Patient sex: F
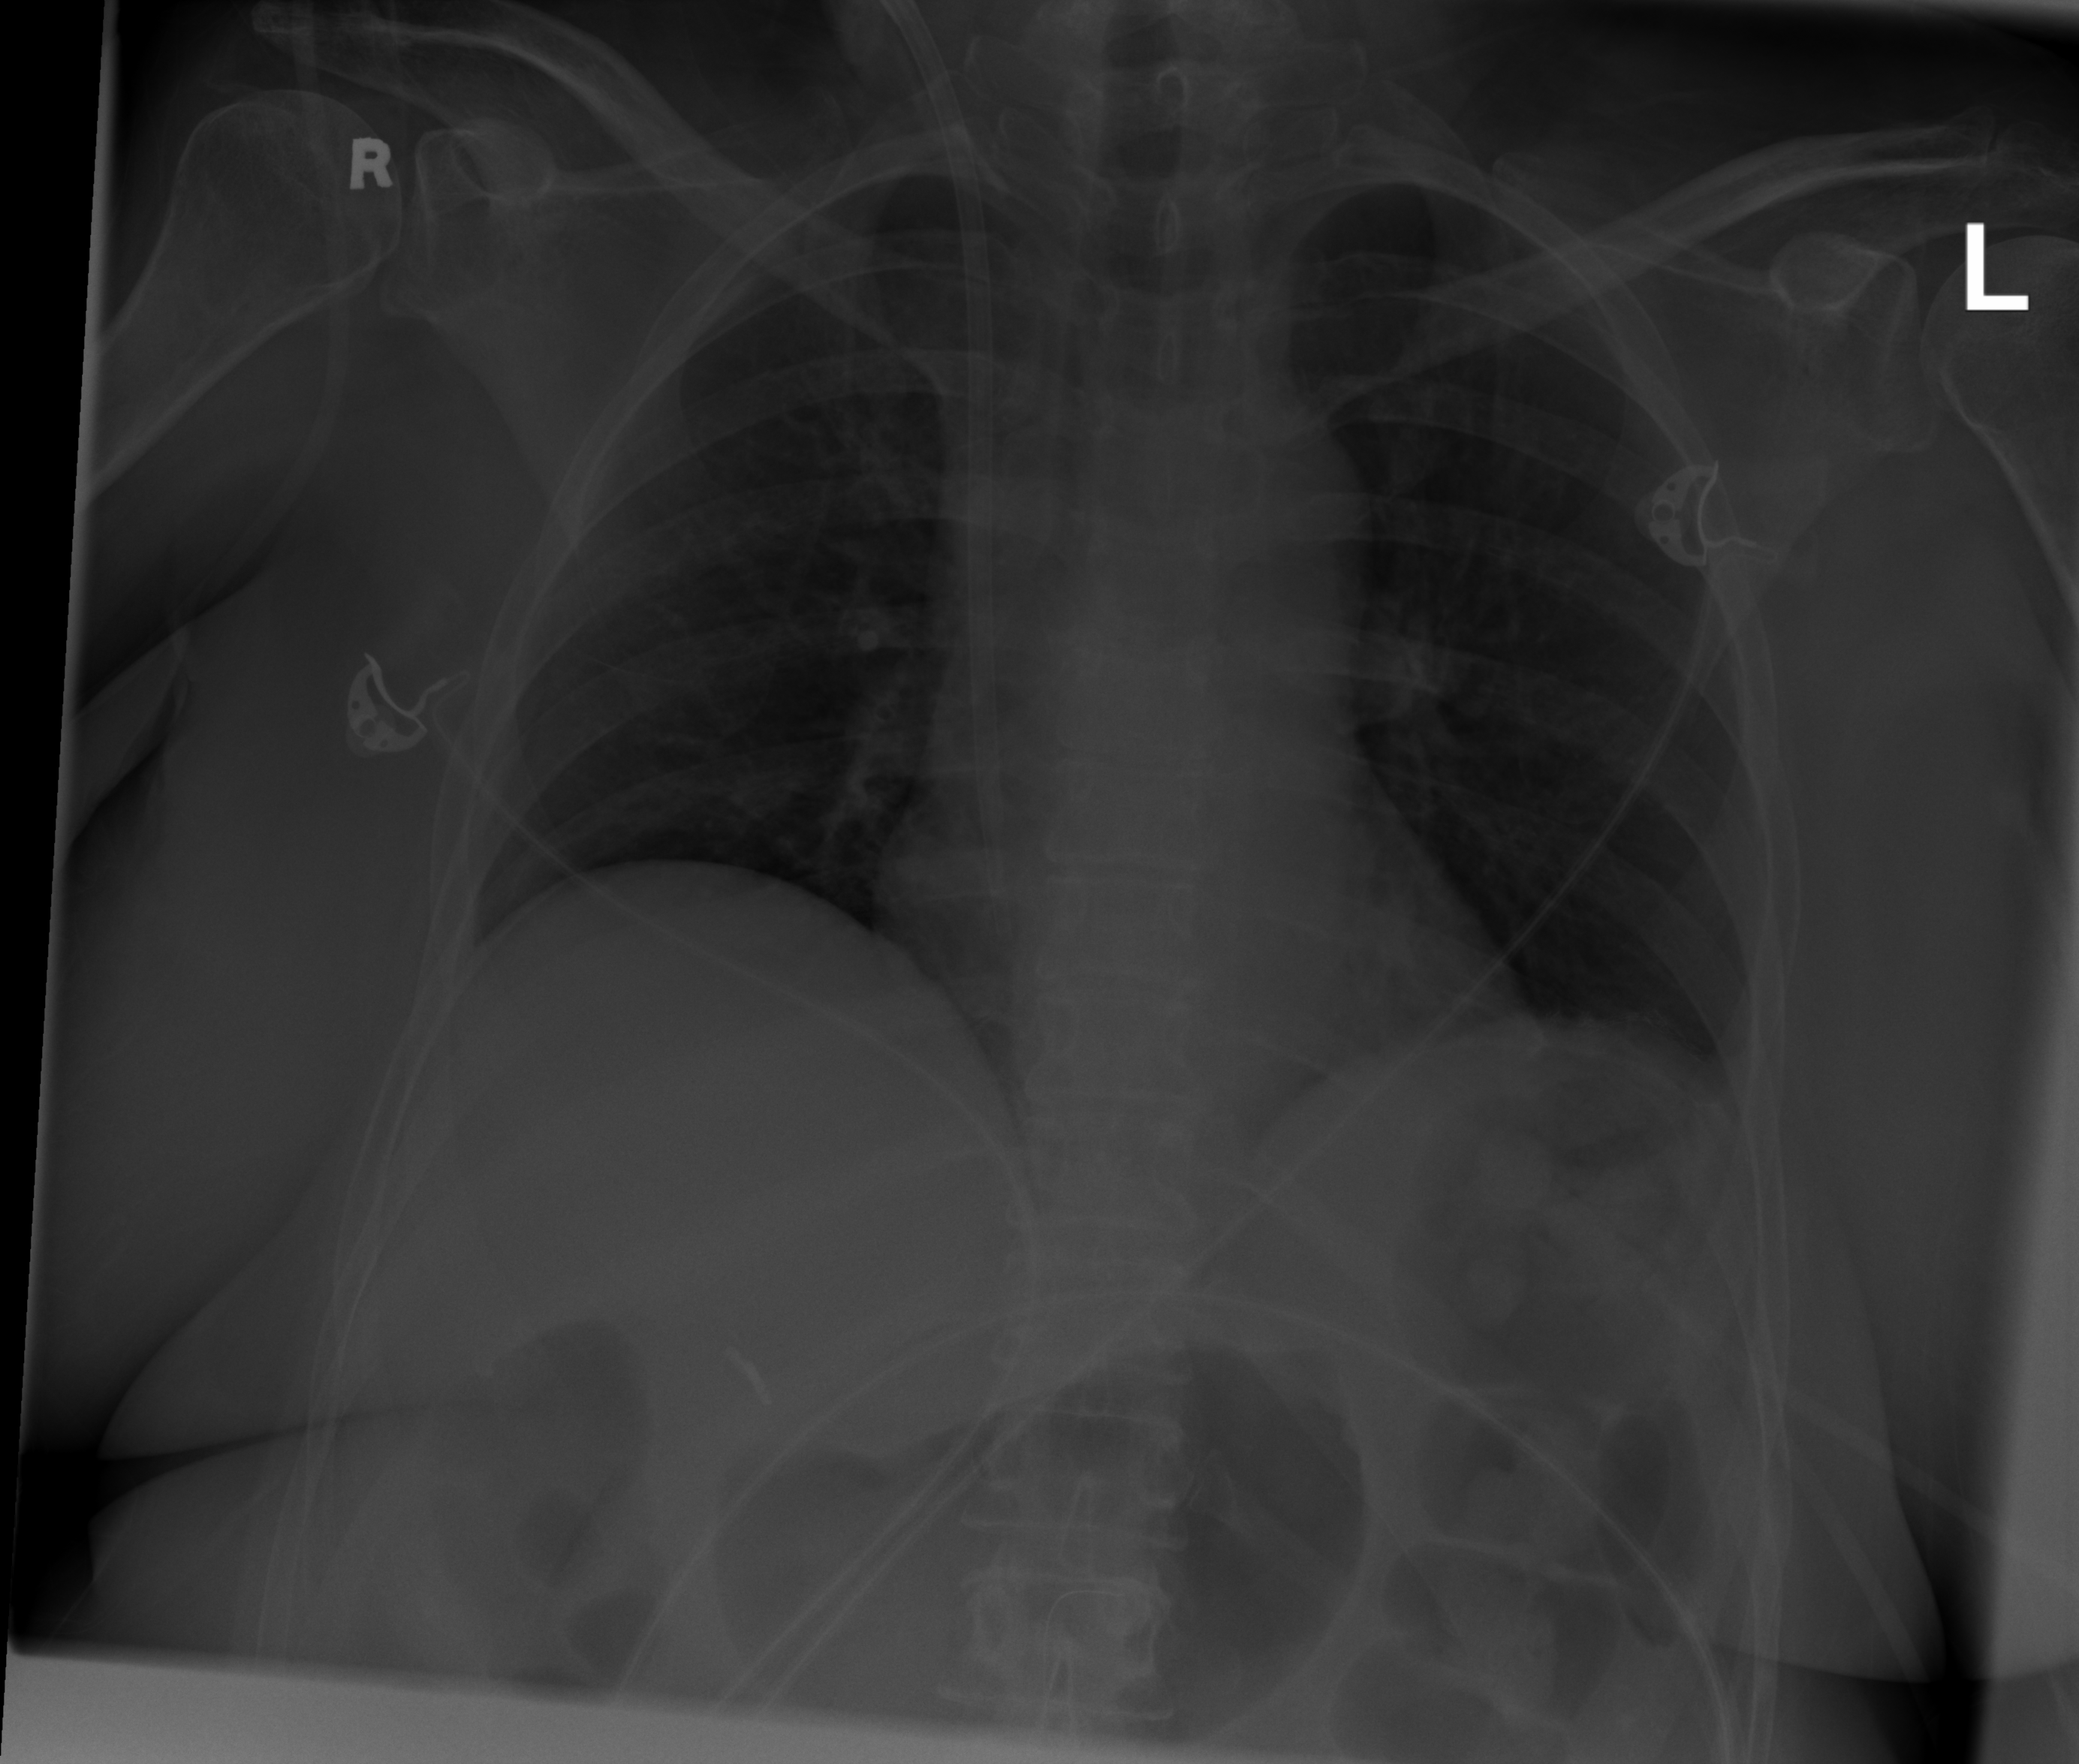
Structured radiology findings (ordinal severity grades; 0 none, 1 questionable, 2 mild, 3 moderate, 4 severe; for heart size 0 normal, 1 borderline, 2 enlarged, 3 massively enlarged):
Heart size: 0
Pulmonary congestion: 0
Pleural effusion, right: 0
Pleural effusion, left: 0
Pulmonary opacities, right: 0
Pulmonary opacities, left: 0
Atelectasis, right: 0
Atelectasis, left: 2